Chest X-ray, PA view. Patient: 45 years old, sex M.
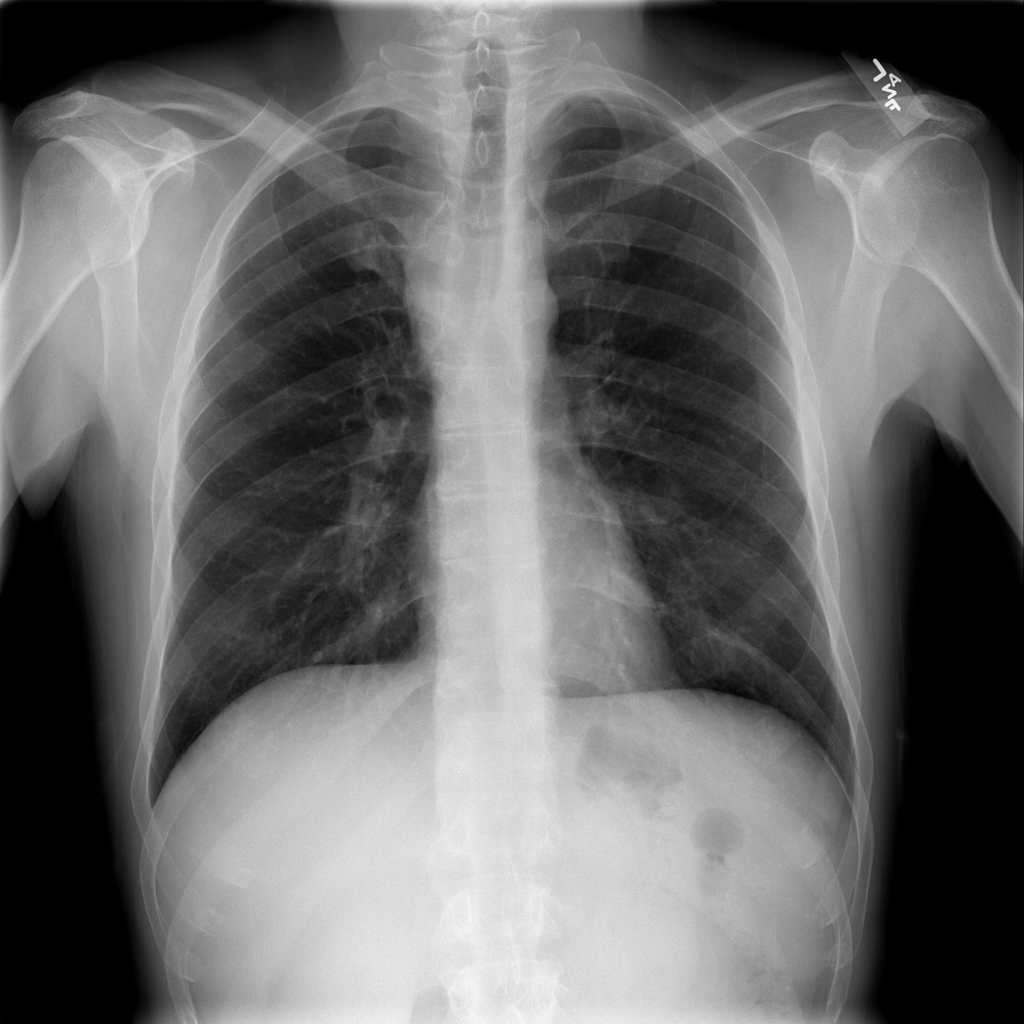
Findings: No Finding